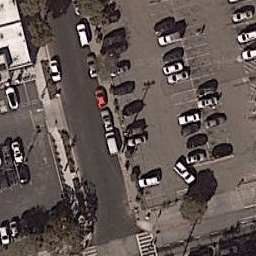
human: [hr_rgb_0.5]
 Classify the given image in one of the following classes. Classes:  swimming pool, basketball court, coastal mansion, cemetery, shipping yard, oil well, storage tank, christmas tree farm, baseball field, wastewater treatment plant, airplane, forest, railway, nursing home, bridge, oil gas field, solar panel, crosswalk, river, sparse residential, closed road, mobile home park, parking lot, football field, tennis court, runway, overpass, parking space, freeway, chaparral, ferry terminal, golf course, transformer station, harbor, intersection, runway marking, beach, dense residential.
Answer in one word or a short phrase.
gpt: parking lot